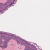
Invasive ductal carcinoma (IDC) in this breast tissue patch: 0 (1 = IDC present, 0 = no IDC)